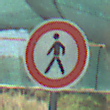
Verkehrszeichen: VerbotFussgaenger
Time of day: MorningAfternoon
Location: Roofed (Special)
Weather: PartlyCloudy
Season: NotSpecified
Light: Natural